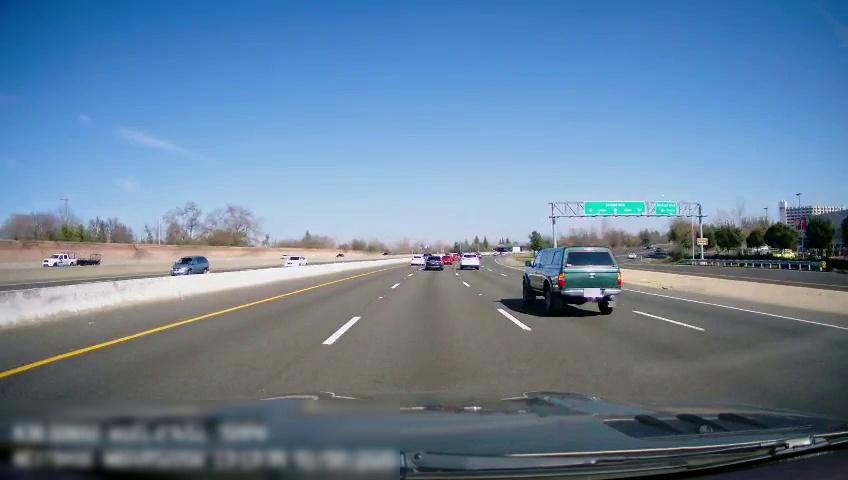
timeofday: Day
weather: Sunny
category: Drivable Space
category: Vehicles | Truck
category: Vehicles | Car
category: Vehicles | Car
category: Drivable Space
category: Drivable Space
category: Vehicles | SUV
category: Vehicles | Truck
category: Vehicles | Car
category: Vehicles | Car
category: Vehicles | Car
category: Lanes | Opposite Lane
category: Lanes | Alternate Lane
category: Lanes | Alternate Lane
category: Lanes | Alternate Lane
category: Lanes | Current Lane
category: Lanes | Current Lane
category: Lanes | Alternate Lane
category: Traffic | Signs
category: Traffic | Signs
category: Traffic | Signs